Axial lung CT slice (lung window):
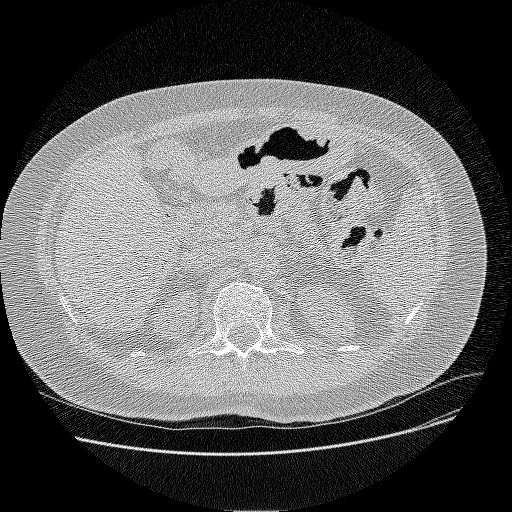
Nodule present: no